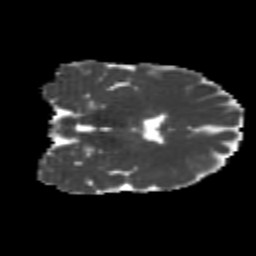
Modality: MD
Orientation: coronal
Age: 26
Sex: female
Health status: healthy
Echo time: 0.074 s